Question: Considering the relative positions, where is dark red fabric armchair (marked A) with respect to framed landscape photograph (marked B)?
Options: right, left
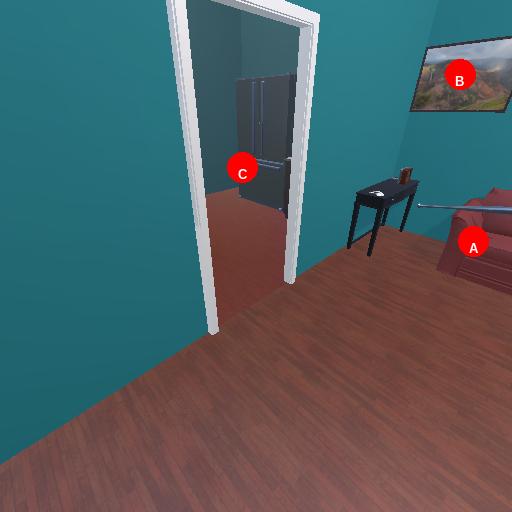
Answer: right